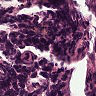
Metastatic tissue present: no